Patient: sex M, age 45
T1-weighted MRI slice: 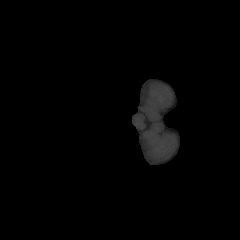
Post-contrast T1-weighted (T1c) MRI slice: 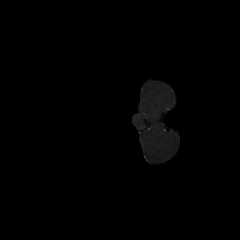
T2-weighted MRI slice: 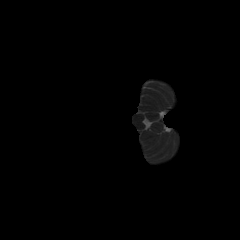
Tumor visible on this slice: no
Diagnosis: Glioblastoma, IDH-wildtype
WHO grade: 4